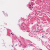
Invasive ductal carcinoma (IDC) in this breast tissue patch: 0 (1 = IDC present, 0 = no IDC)